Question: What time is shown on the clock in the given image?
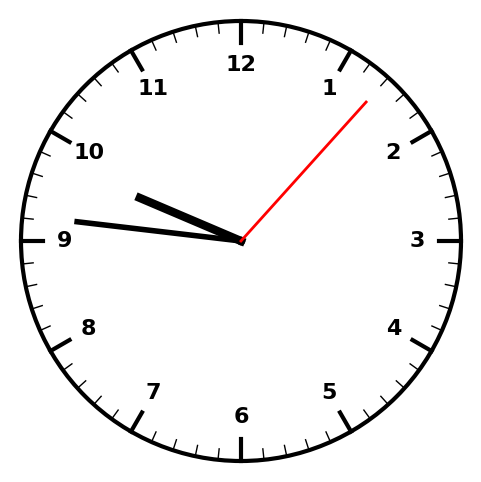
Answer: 09:46:07